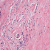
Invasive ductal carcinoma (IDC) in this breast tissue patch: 0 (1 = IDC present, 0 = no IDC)